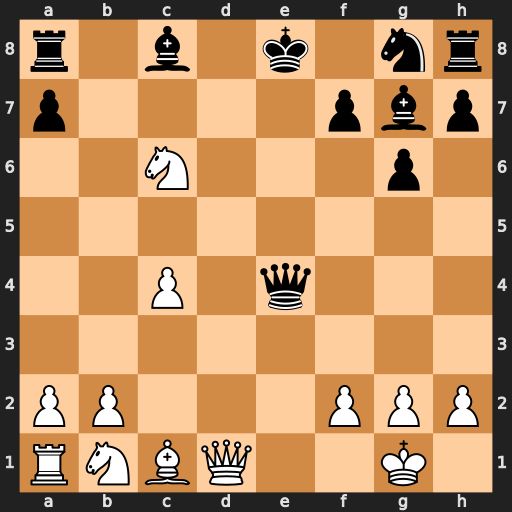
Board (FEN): r1b1k1nr/p4pbp/2N3p1/8/2P1q3/8/PP3PPP/RNBQ2K1
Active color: w
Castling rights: kq
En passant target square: -
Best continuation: Qd8#